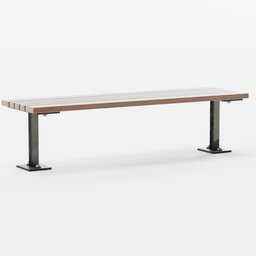
Label: furniture